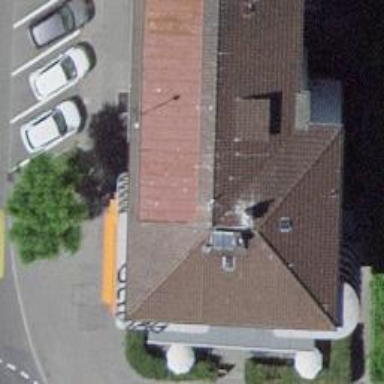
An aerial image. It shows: Restaurant.